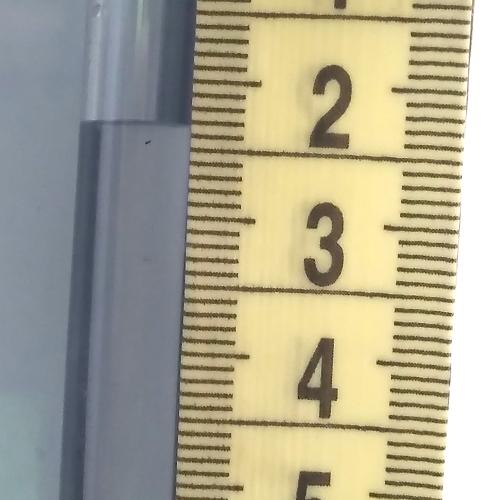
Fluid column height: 2.3 cm